一年级 · 算术

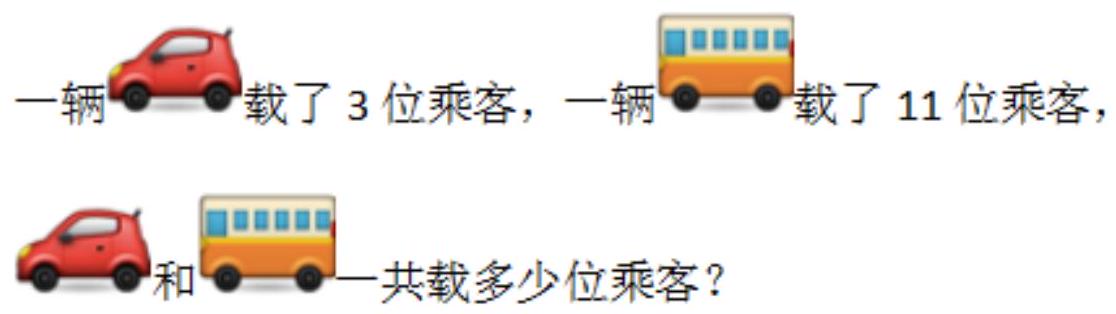
A、 15
B、 14
C、 13

答案: B
解析: 解B; 11+3=14 位